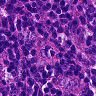
Metastatic tissue present: no